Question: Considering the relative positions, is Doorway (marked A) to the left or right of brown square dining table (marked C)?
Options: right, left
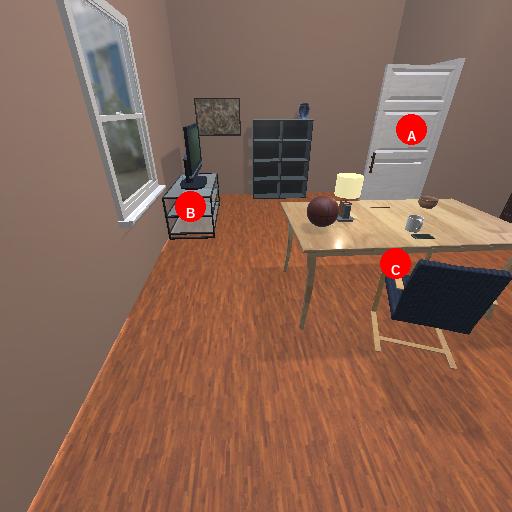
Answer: right